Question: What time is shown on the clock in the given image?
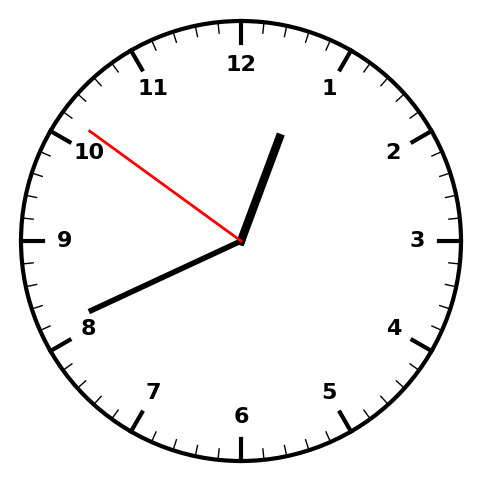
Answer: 12:40:51